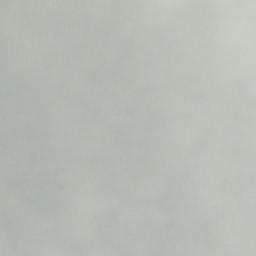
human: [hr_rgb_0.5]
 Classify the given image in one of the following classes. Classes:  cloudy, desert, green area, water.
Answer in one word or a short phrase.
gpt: cloudy